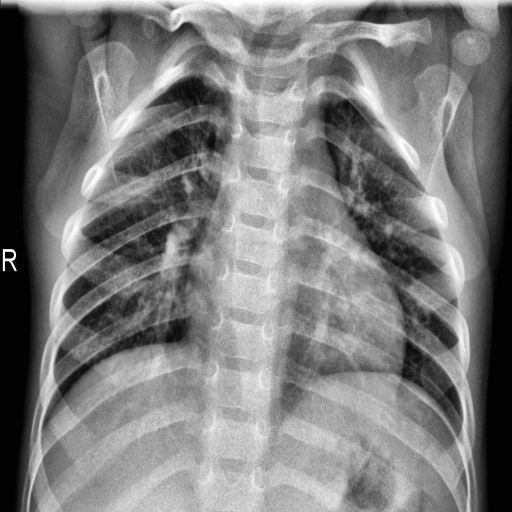
Finding: NORMAL